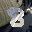
Label: 8